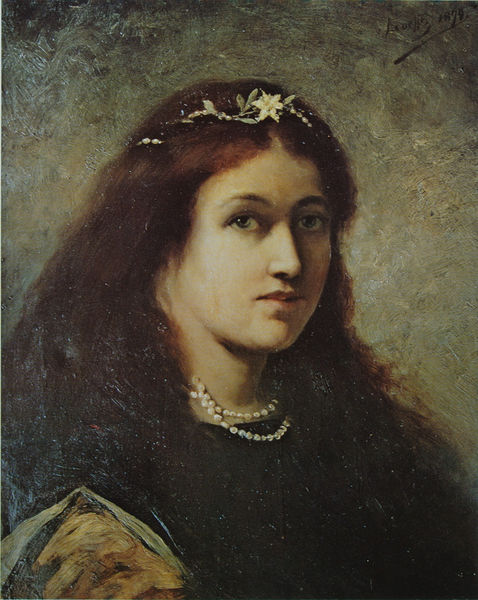
Titel: Mädchenporträt
Künstler: Ludwig von Löfftz
Standort: München
Institution: Privatbesitz
Schlagwörter: blätter, dunkel, gemälde, hand, himmel, kopf, schatten, umhang, weiß, gelb, grün, mädchen, blume, blumen, braun, finger, frau, frisur, grau, hell, kleid, licht, mund, nase, profil, schmuck, schwarz, blick, blüte, dame, rot, hochformat, malerei, jung, wand, arme, augen, blass, gesicht, haarschmuck, inkarnat, lang, ärmel, bild, bildnis, hals, portrait, porträt, signatur, öl, auge, haare, halbfigur, mantel, augenbrauen, blaue augen, brustbild, diadem, frontal, haarreif, krone, lippen, locken, mittelscheitel, perle, perlen, renaissance, scheitel, schulter, traurig, wangen, kette, farbe, haarband, blue, crown, hat, oil, red, white, women, black, dark, dress, face, female, gray, green, grey, hair, interior, lady, nose, old, painting, seated, sitting, sleeve, symbolism, wall, weib, weiblich, woman, yellow, büste, glanz, melancholisch, flowers, oil painting, picture, pink, brown, junge frau, nachdenklich, verträumt, perlenkette, halskette, rothaarig, buch, vermeer, kranz, pinselduktus, bildniss, schielen, österreich, profile, rote haare, sad, flower, skin, rotbraun, schatte, background, ear, girl, head, orange, red hair, young, blumenkranz, bleich, distance, reif, edelweiss, weibchen, eyes, noble, velasquez, light, drawing, frauenporträt, sprechend, bust, gaze, look, kopfschmuck, brushstroke, shadow, brow, chin, coat, mouth, realism, illustration, french, necklace, blue eyes, bracelet, brown hair, cheeks, clothes, garland, leaves, neck, pose, shoulder, wreath, side view, art, beauty, nineteenth century, signature, dull, ears, lebendig, eye, beautiful, brush, brushstrokes, calm, fair, figure, gesucht, ginger, halpprofil, headband, leaf, lip, lips, long, long hair, necklage, offenes haar, pale, part, pearl, pearl necklace, pearls, pereln, perlebkette, redhead, rotes haar, shoulders, stare, string of pearls, tiara, paint, cheek, eyebrows, staring, volle lippen, tan, silberblick, glasige augen, langes haar, langhaarig, forehead, round, maiden, eyebrow, autogramm, hairband, sleeves, serious, mona, date, jewelry, pretty, princess, auburn, white flower, serene, braclet, wife, brunette, headdress, 1879, brows, arched, 1878, neklace, nos, chni, jaw, 1870, jewels, signed, firl, oil paint, three-quarters, green eyes, headpiece, three quarter length, period, 3/4, beads, dreamy, mouthe, cheeck, edleweiss, shoulser, orangenblüte, graue augen, specki, kettte, reddish, pass, hairpiece, terner, madame, leo, portray, ugly nose, reddish brown, reddish brown hair, circlet, argo, haarschmuk, gue augen, volle lippe, braune haare, strands, borws, jewles, gauche, rotbrau